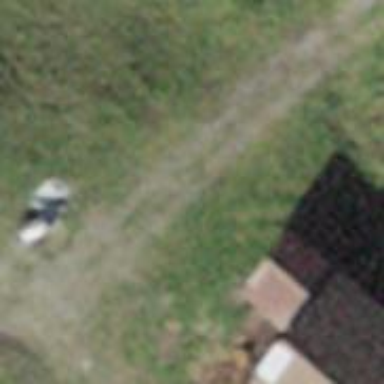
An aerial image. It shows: Isolated dwelling in the countryside.